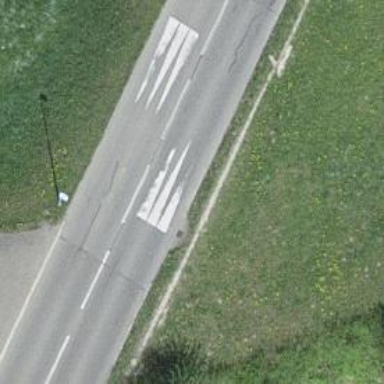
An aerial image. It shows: Traffic hump for calming the traffic.